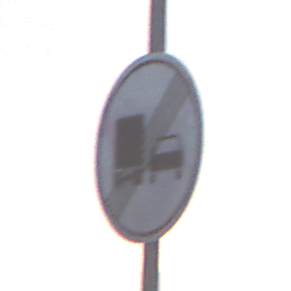
Verkehrszeichen: EndeUeberholverbotKraftfahrzeuge
Umgebung: Outdoor, Nature
Tageszeit: SunriseSunset
Wetter: Overcast
Licht: Natural
Jahreszeit: NotSpecified
Kontrast: LowContrast